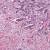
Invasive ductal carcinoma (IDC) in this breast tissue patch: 1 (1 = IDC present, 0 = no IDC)